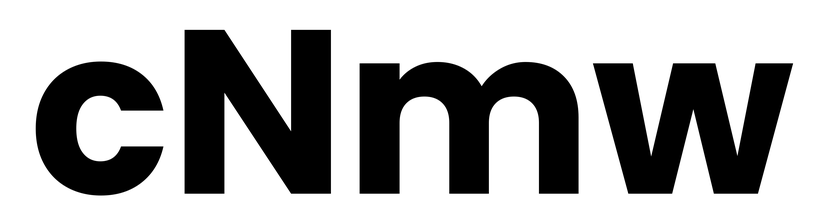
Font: Poppins-Bold